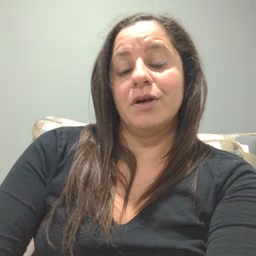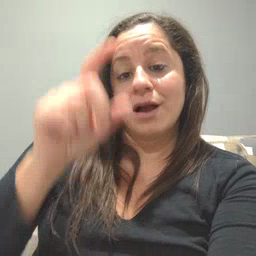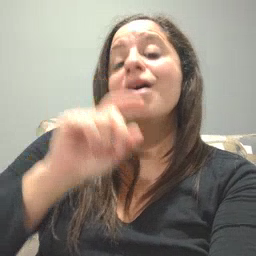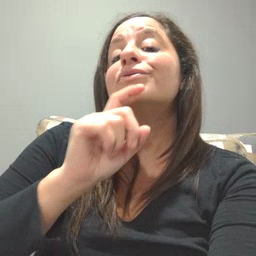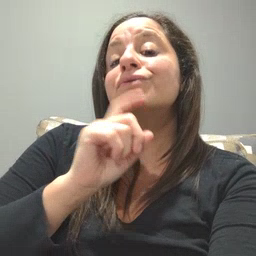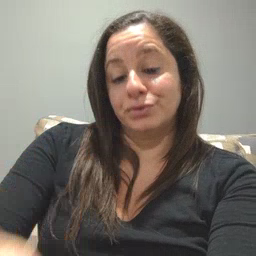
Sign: garbage